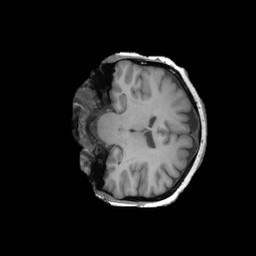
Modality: T1w
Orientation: coronal
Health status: ill
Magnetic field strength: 3 T